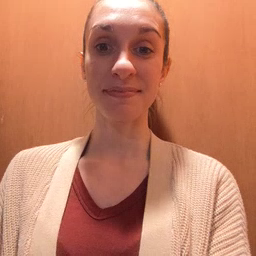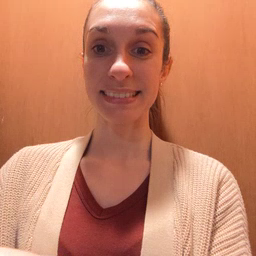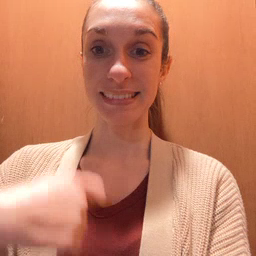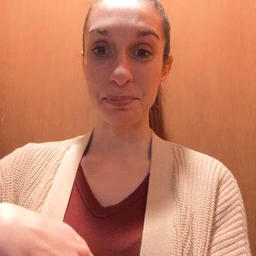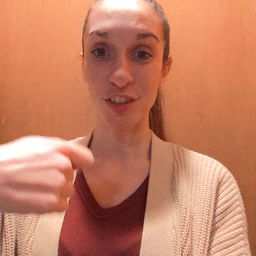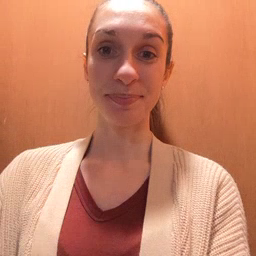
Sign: zipper